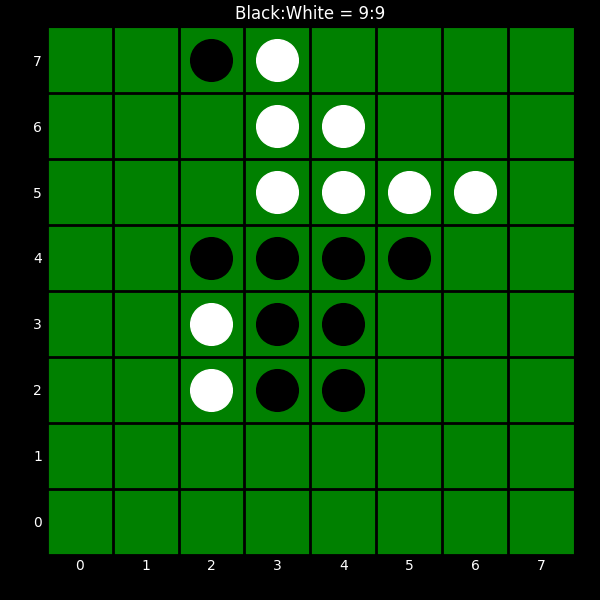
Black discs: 9
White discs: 9